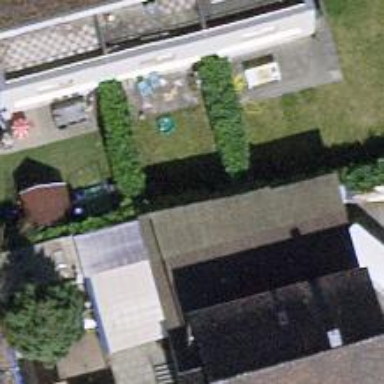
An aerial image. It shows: Building with tiled roof.